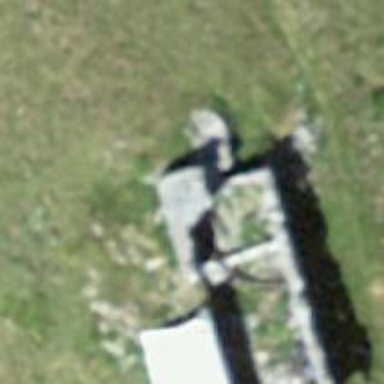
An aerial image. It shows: Historic building now in ruins.